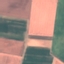
Land use / land cover: AnnualCrop